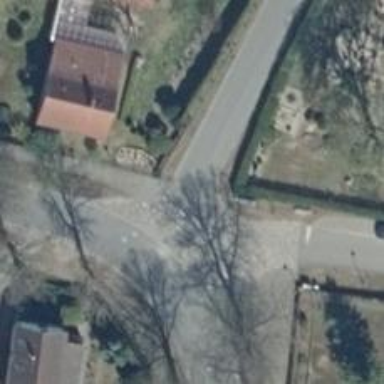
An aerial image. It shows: Unmarked crossing on the road.